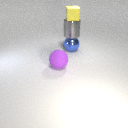
large purple rubber sphere to the left of large blue metal sphere